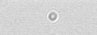
Label: camera_spot